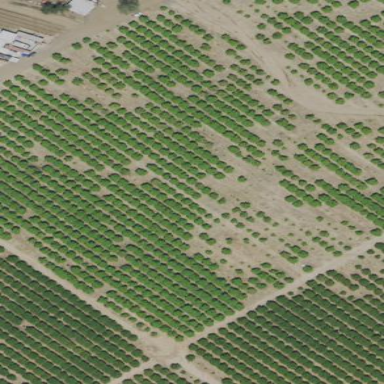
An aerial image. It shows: Orchard filled with citrus fruits.